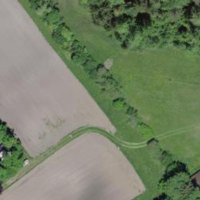
EUNIS habitat code: 24
Species observed at this site:
Lythrum salicaria